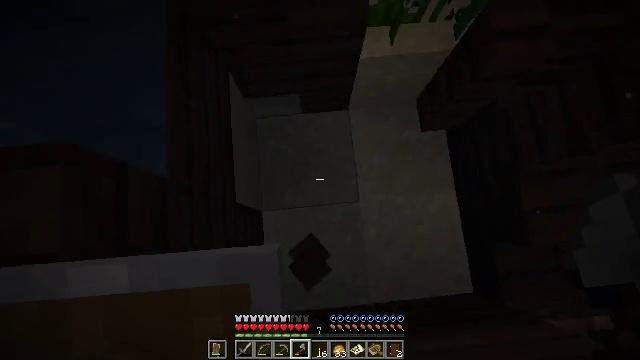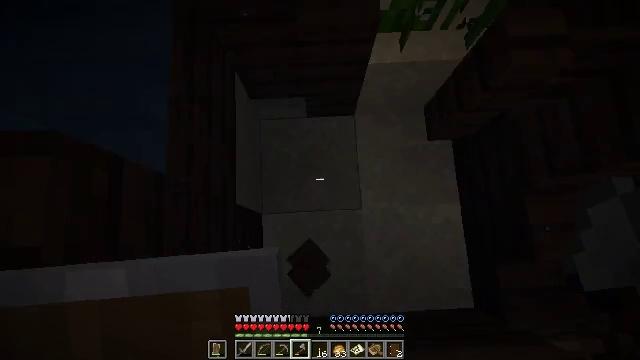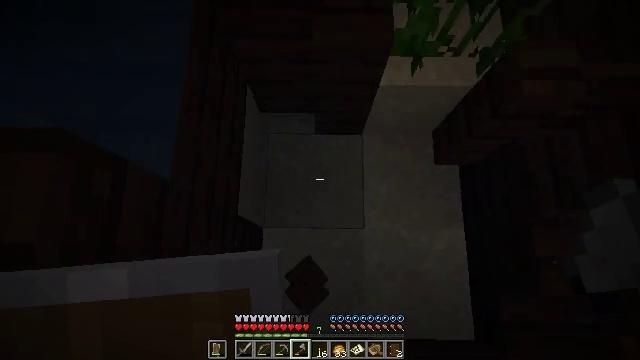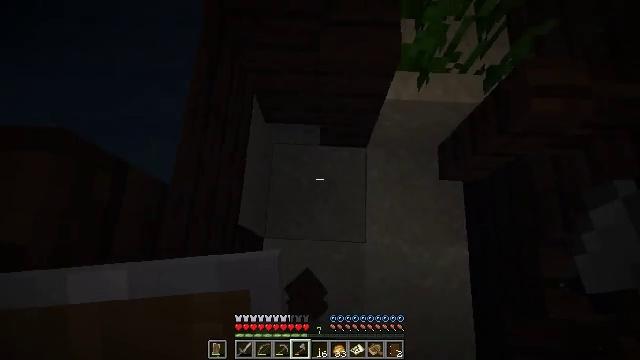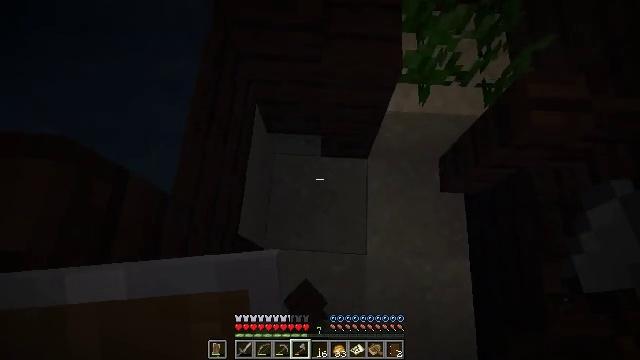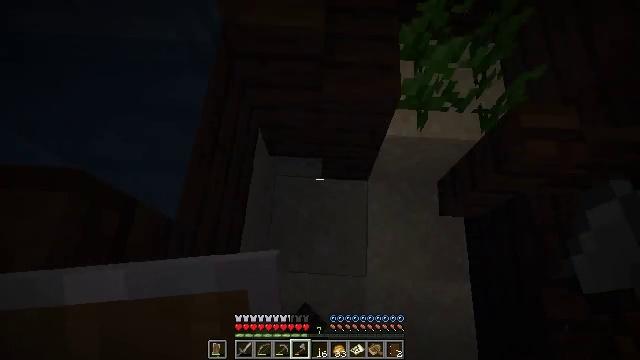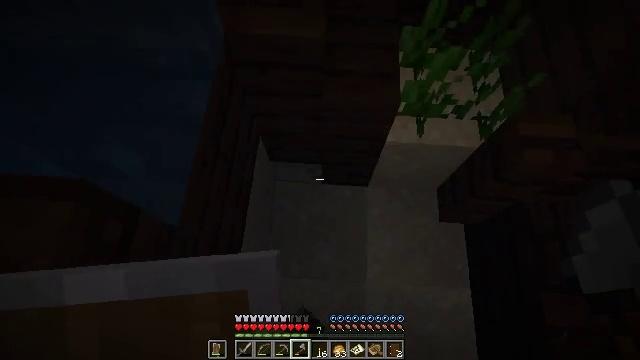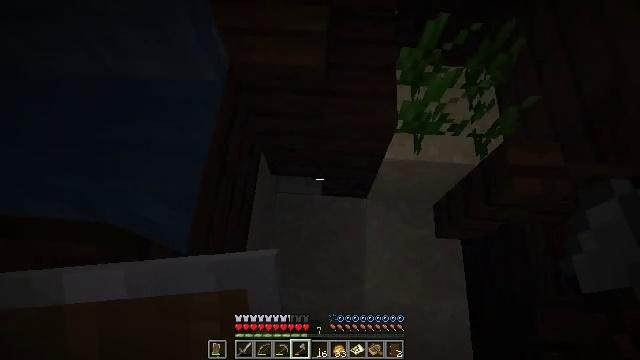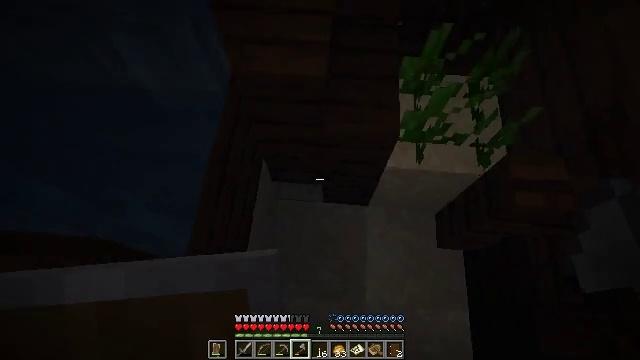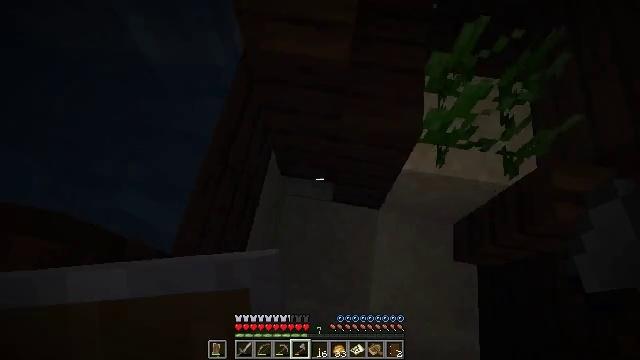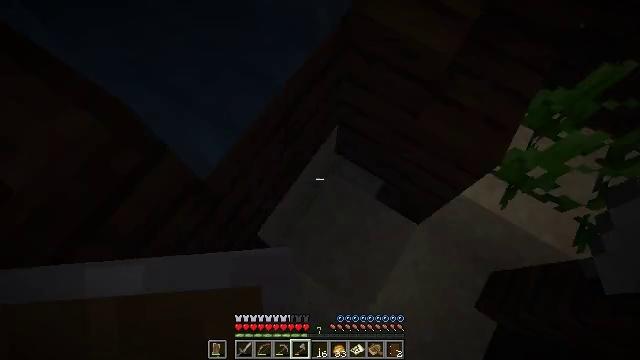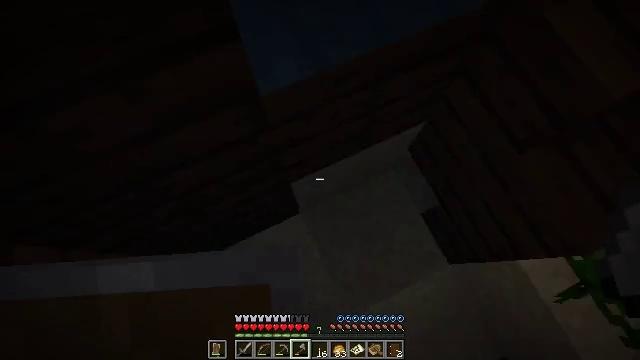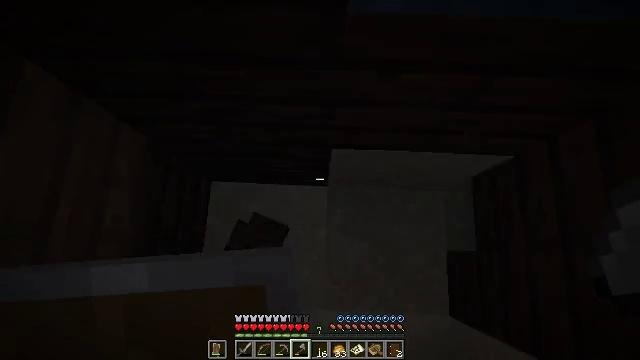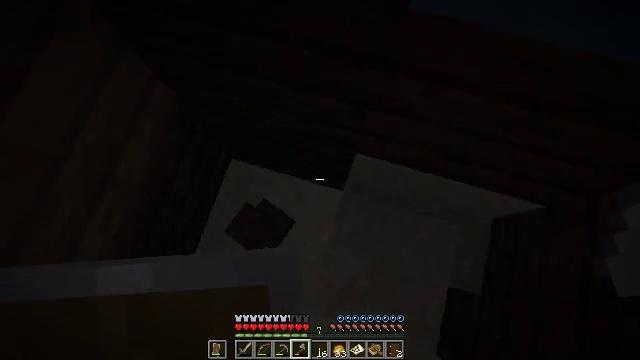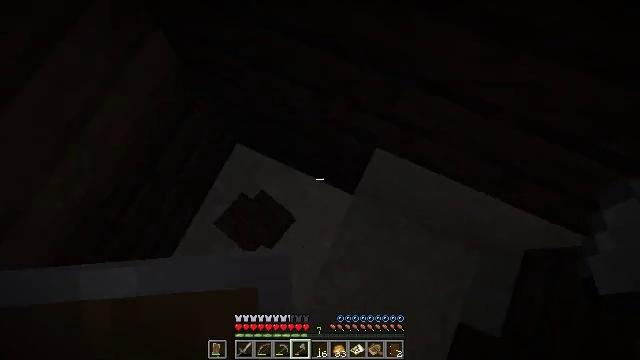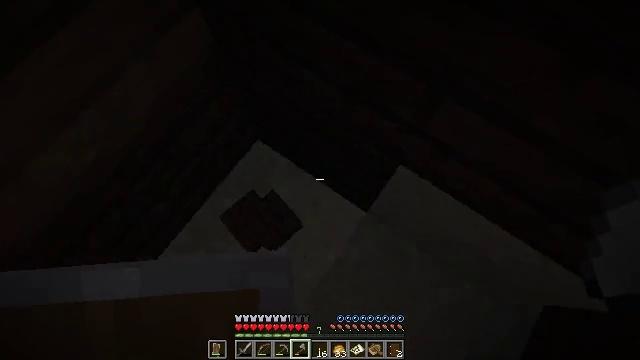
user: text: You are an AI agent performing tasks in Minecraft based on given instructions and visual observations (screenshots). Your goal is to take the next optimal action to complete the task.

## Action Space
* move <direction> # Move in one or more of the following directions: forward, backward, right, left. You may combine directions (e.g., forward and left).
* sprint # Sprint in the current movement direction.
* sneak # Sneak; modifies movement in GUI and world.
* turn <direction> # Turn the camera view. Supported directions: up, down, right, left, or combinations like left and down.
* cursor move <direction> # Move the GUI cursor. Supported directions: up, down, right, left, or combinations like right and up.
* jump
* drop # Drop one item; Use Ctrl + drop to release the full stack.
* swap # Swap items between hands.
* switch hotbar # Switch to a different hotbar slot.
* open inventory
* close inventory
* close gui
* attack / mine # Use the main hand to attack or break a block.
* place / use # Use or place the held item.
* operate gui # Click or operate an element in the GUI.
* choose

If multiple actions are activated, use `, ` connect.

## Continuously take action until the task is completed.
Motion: motion action
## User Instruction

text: Mine tall seagrass from underwater.
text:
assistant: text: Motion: turn left and up
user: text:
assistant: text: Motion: turn left and up
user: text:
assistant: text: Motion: turn left and up
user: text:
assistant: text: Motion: turn up, jump
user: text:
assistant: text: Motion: move forward, turn up, jump
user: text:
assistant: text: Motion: move forward, jump
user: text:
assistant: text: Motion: move forward
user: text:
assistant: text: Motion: sneak
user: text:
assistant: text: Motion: sneak, turn left
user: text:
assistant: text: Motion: sneak, turn left and down
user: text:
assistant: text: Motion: sneak, turn left and down
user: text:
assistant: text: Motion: sneak, turn left and down
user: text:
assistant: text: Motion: sneak, turn left
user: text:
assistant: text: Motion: sneak, turn left and up
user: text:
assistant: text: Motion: sneak, turn left and up
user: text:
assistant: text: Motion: sneak, turn left and up
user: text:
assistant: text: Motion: turn left and up
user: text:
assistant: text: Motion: move forward, turn left and up
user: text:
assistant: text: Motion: move forward, turn up
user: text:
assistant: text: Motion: move forward, turn left and up
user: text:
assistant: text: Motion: move forward, turn right and up
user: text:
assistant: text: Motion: move forward, turn right and up, jump
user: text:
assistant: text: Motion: move forward, turn right and up, jump
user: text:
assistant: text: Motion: move forward, turn right and up, jump
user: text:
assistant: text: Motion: move forward, jump
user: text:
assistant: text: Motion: move forward, turn right and up, jump
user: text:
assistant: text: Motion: move forward, turn right, jump
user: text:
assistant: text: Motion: move forward, turn right, jump
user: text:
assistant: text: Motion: move forward, turn right and down, jump
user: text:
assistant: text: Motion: move forward, turn right and down, jump